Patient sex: M
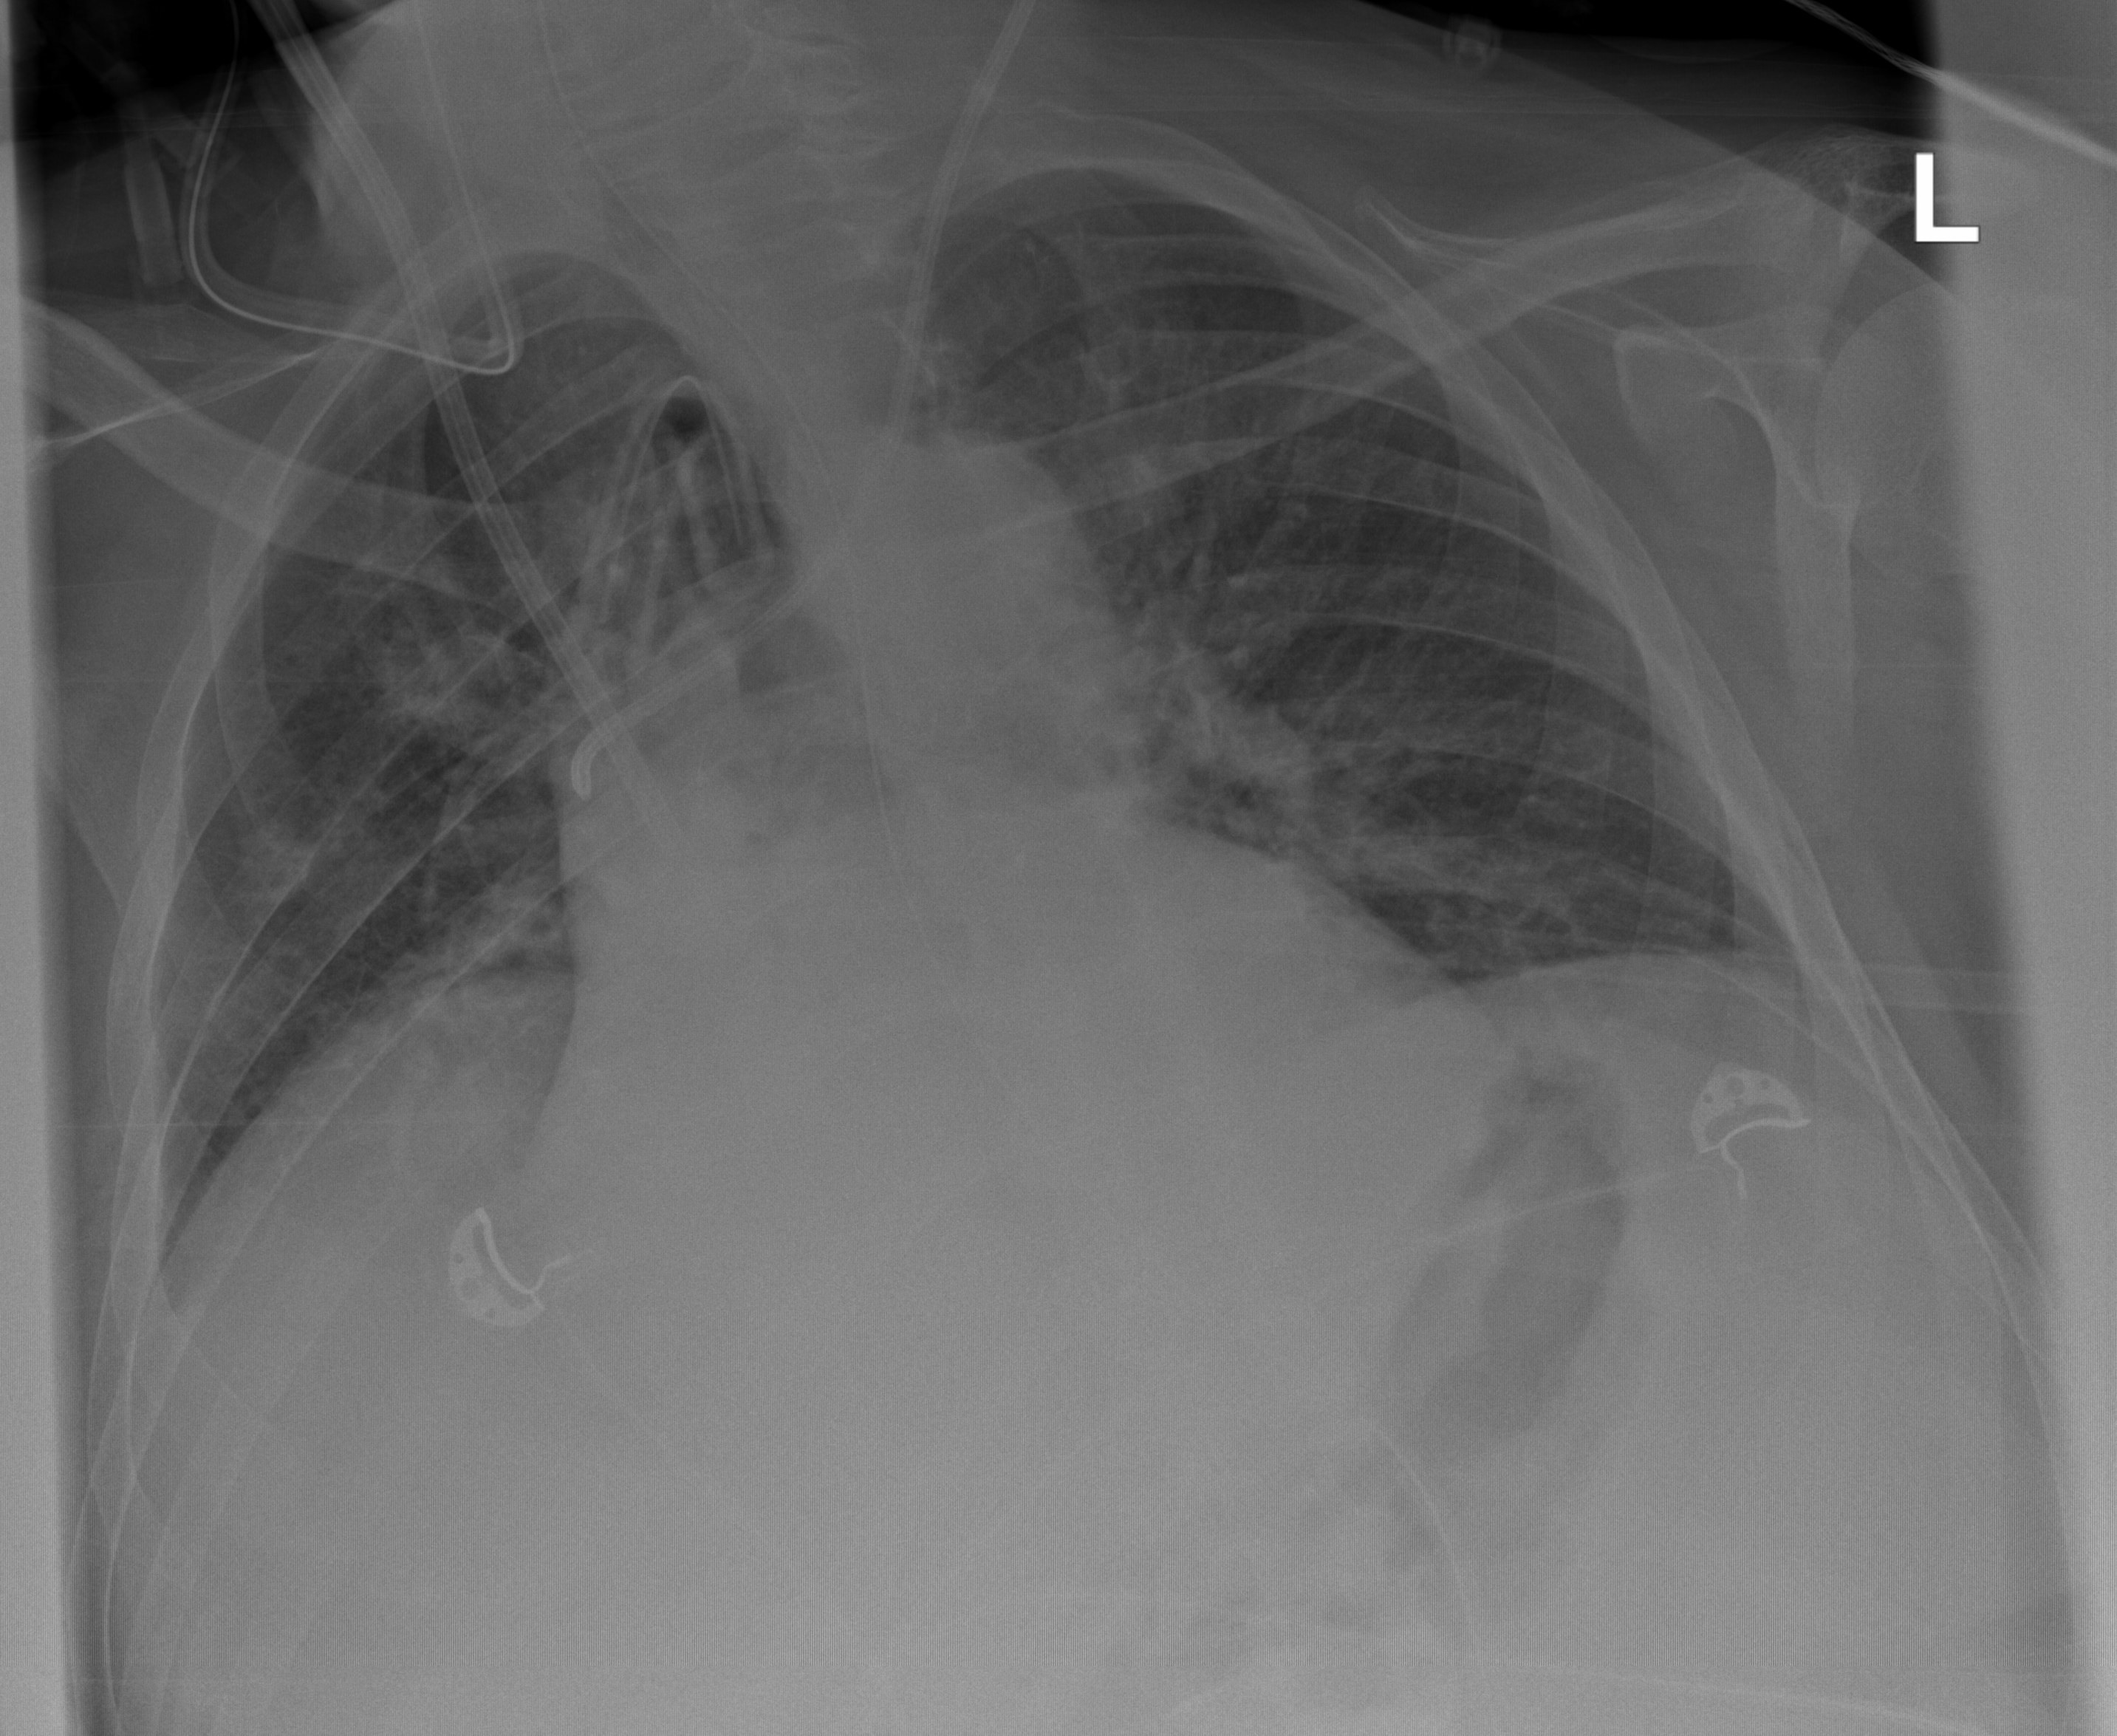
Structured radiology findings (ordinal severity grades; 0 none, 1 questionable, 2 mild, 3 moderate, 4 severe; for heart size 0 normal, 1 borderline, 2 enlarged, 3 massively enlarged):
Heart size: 2
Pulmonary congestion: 2
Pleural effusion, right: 1
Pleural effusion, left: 0
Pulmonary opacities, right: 0
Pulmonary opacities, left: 0
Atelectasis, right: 2
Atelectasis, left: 0